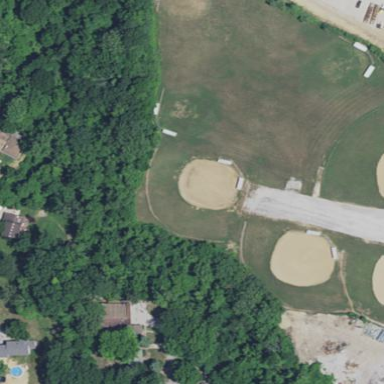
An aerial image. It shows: Baseball pitch for leisure land activities.